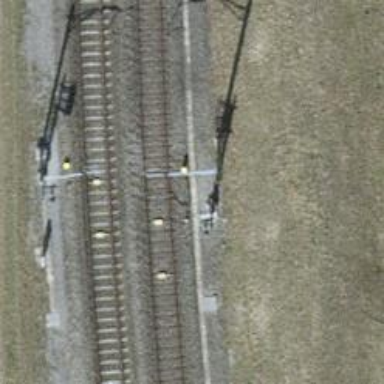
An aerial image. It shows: Railway signal.